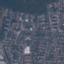
Land use / land cover class: Residential